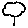
Label: tree